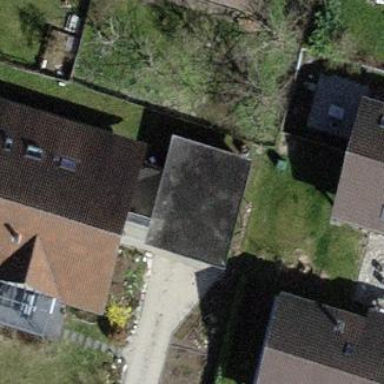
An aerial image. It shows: Garage building.